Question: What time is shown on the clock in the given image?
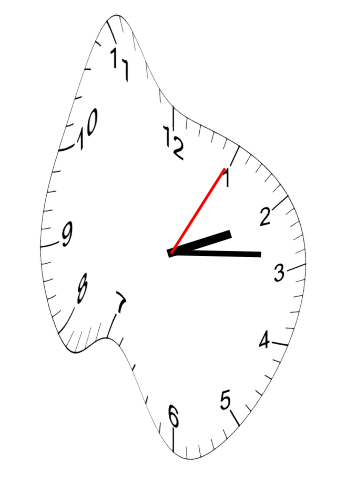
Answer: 02:14:05